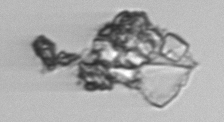
Label: detritus_transparent